Aerial crown-view tile of a tropical tree (Barro Colorado Island, Panama), acquired 20240716:
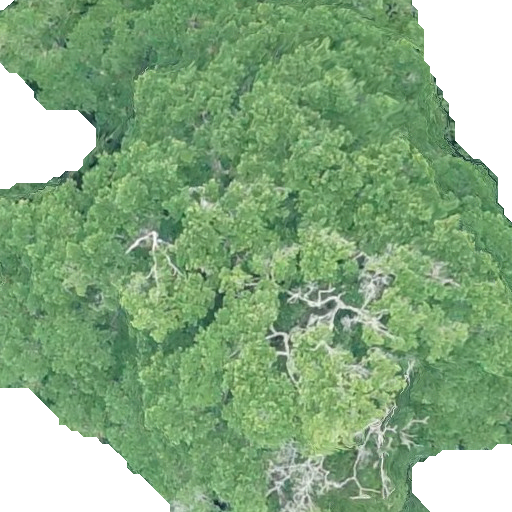
Species: Terminalia oblonga
GBIF accepted scientific name: Terminalia oblonga
Crown area: 429.402 m²